This is a demodulated (Hilbert-envelope) spectrum computed from a bearing vibration snapshot; the dashed markers indicate where each bearing fault type would appear (BPFO, BPFI, BSF, FTF). Diagnose the bearing from this image, choosing from: normal, inner_race, outer_race, ball.
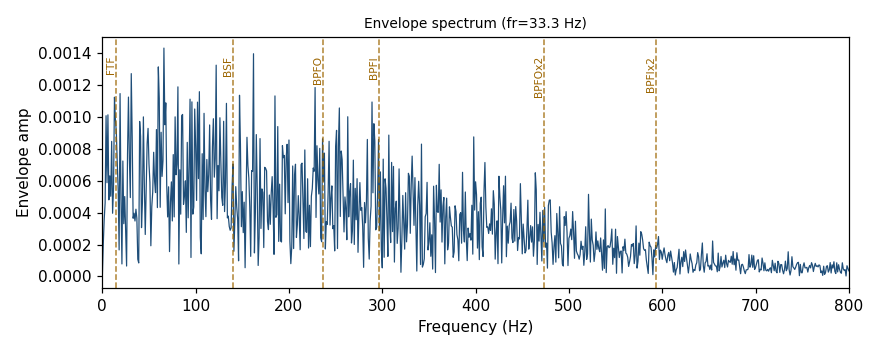
Answer: normal